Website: crate-barrel
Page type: payment
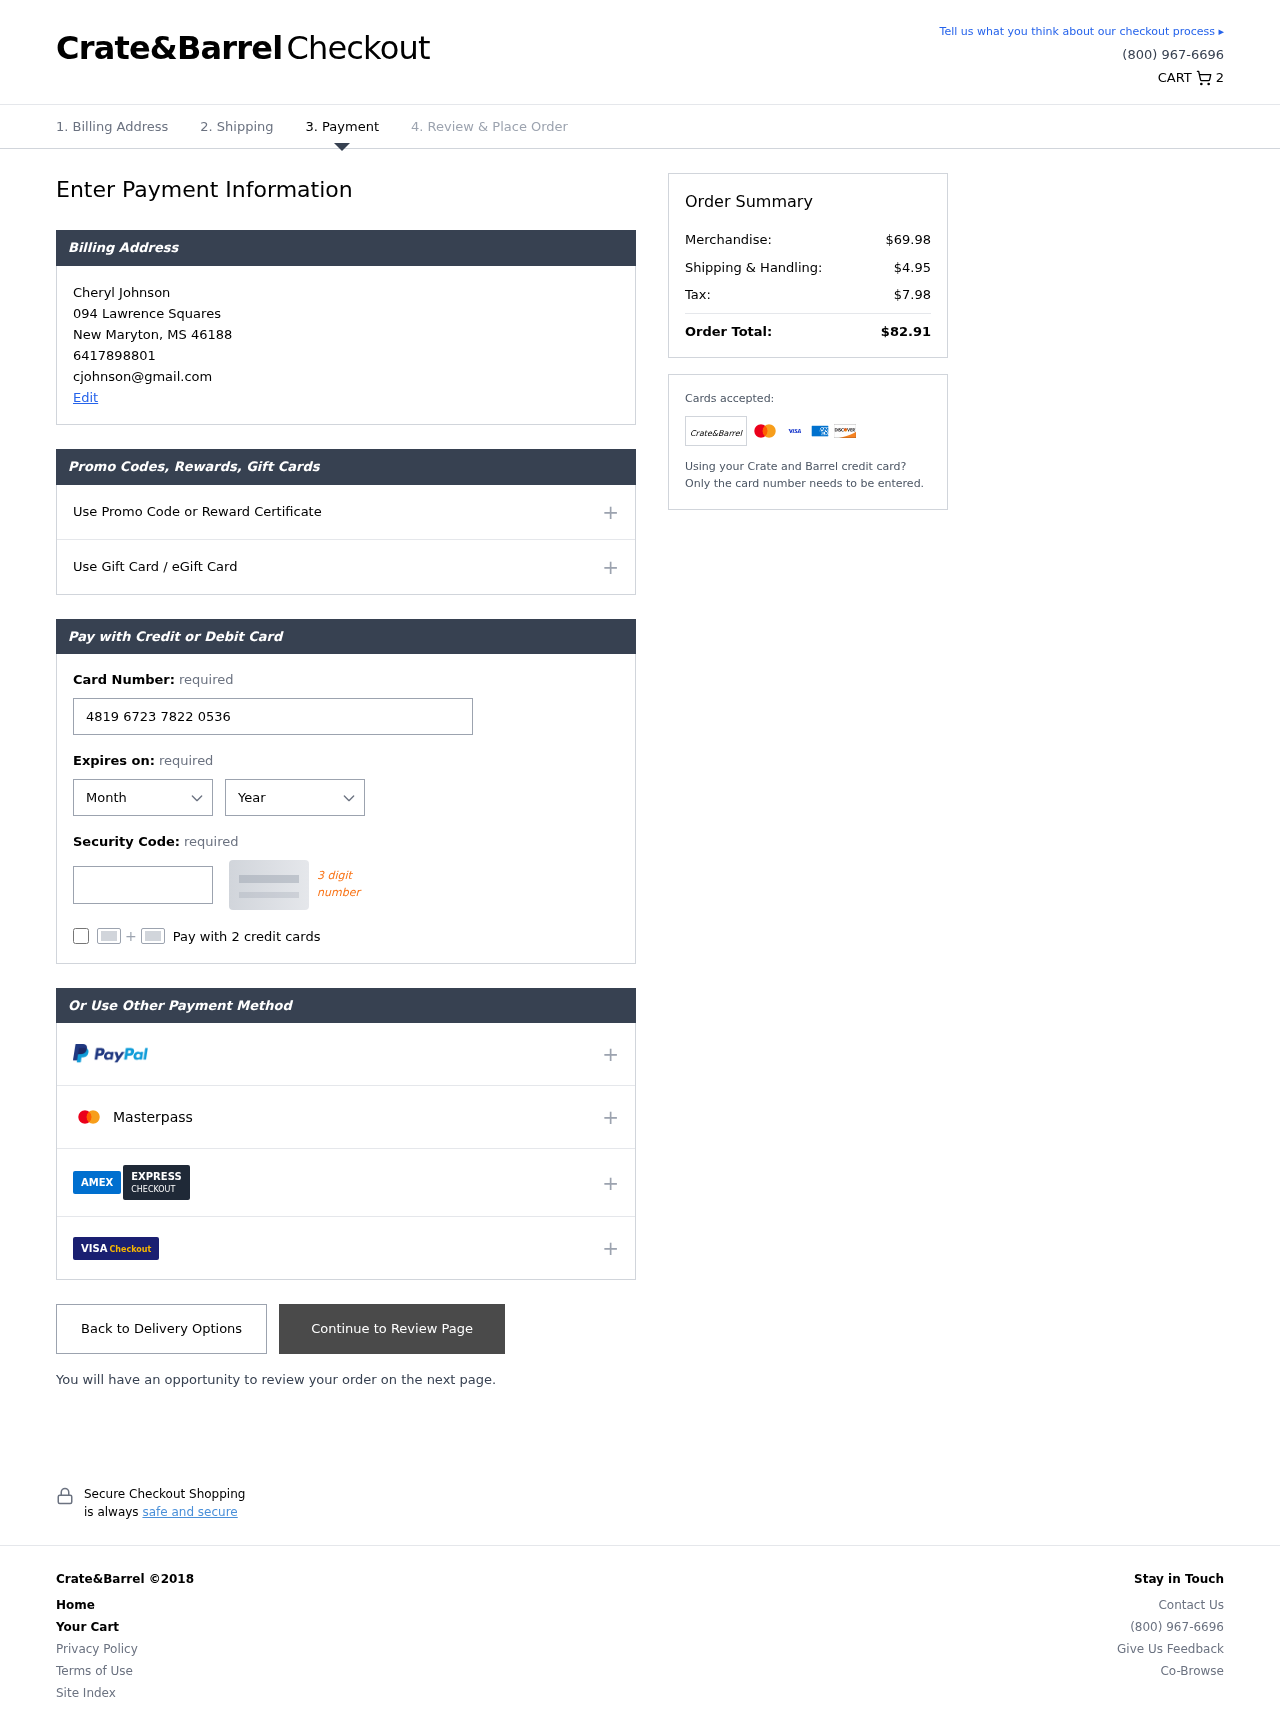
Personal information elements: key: PII_CARD_CVV
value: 266
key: PII_CARD_EXPIRY_MONTH
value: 09
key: PII_CARD_EXPIRY_YEAR
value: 27
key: PII_CARD_NUMBER
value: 4819 6723 7822 0536
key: PII_CITY
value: New Maryton
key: PII_EMAIL
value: cjohnson@gmail.com
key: PII_FULLNAME
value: Cheryl Johnson
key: PII_PHONE
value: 6417898801
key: PII_POSTCODE
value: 46188
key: PII_STATE_ABBR
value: MS
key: PII_STREET
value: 094 Lawrence Squares
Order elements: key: ORDER_NUM_ITEMS
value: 2
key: ORDER_SUBTOTAL
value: $69.98
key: ORDER_SHIPPING_COST
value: $4.95
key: ORDER_TAX
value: $7.98
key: ORDER_TOTAL
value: $82.91